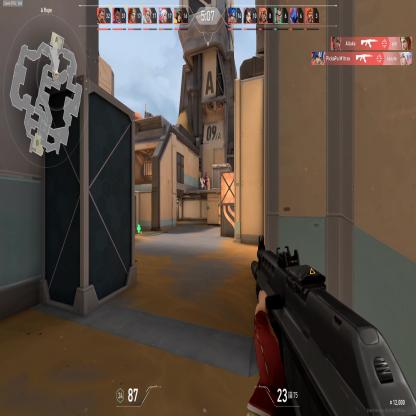
Label: enemy